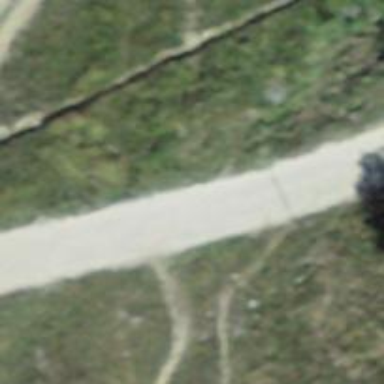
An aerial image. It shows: Downhill piste of intermediate difficulty.